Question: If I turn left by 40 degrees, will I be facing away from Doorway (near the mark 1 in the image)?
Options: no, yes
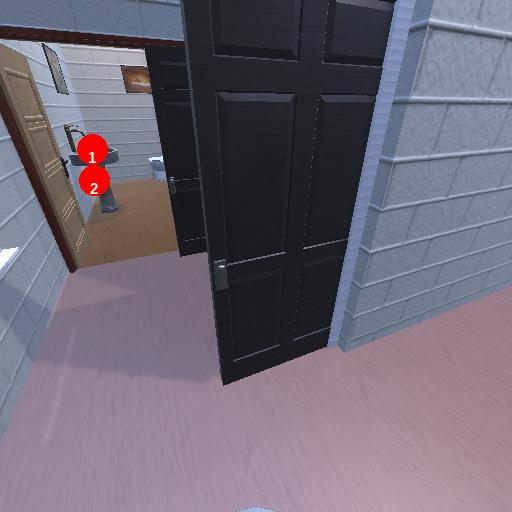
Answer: no